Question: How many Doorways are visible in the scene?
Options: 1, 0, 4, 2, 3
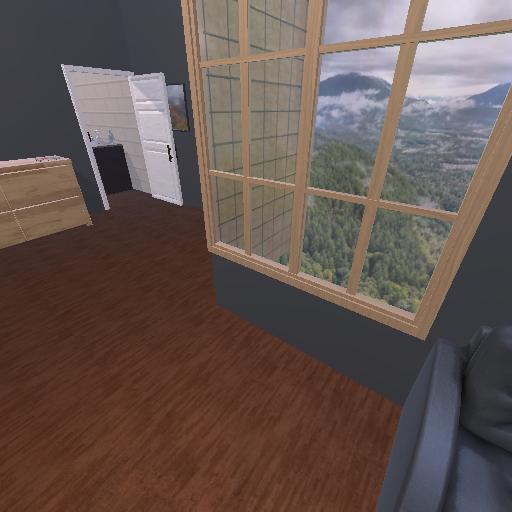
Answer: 1